Question: I don't Java much.
I am writing some optimized math code and I was shocked by my profiler results. My code collects values, interleaves the data and then chooses the values based on that. Java runs slower than my C++ and MATLAB implementations.
I am using 'javac 1.7.0_05'
I am using the Sun/Oracle JDK 1.7.05
There exists a floor function that performs a relevant task in the code.

1. Does anybody know of the paradigmatic way to fix this?
2. I noticed that my floor() function is defined with something called StrictMath. Is there something like -ffast-math for Java? I am expecting there must be a way to change the floor function to something more computationally reasonable without writing my own. public static double floor(double a) {
return StrictMath.floor(a); // default impl. delegates to StrictMath
}
So a few people suggested I try to do a cast. I tried this and there was absolutely no change in walltime.
'''
private static int flur(float dF)
{
return (int) dF;
}
'''
413742 cast floor function
394675 Math.floor
These test were ran without the profiler. An effort was made to use a profiler but the runtime was drastically altered (15+ minutes so I quit).
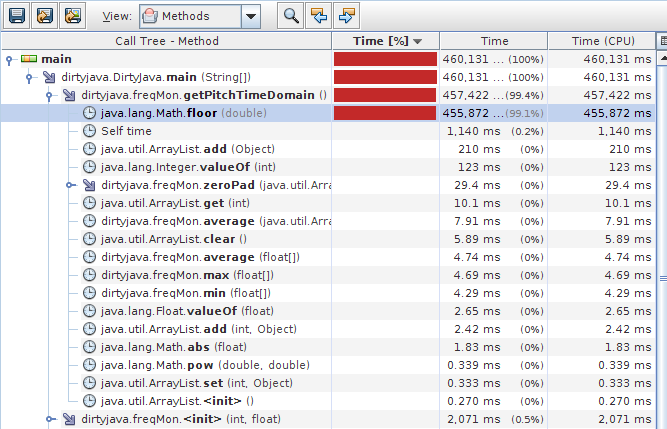
Answer: Here's a sanity check for your hypothesis that the code is really spending 99% of its time in 'floor'. Let's assume that you have Java and C++ versions of the algorithm that are both correct in terms of the outputs they produce. For the sake of the argument, let us assume that the two versions call the equivalent 'floor' functions the same number of times. So a time function is
'''
t(input) = nosFloorCalls(input) * floorTime + otherTime(input)
'''
where 'floorTime' is the time taken for a call to 'floor' on the platform.
Now if your hypothesis is correct, and 'floorTime' is vastly more expensive on Java (to the extent that it takes roughly 99% of the execution time) then you would expect the Java version of the application to run a large factor (50 times or more) slower than the C++ version. If you don't see this, then your hypothesis most likely is false.
---
If the hypothesis is false, here are two alternative explanations for the profiling results.
1. This is a measurement anomaly; i.e. the profiler has somehow got it wrong. Try using a different profiler.
2. There is a bug in the Java version of your code that is causing it to call floor many, many more times than in the C++ version of the code.